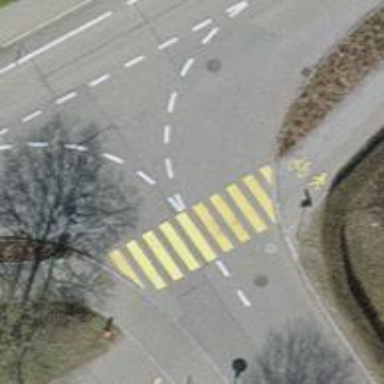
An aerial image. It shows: Zebra crossing on the road.